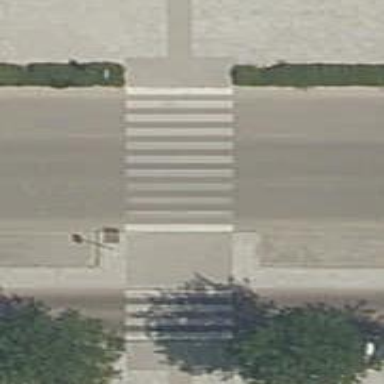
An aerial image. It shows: Uncontrolled crossing on the road.